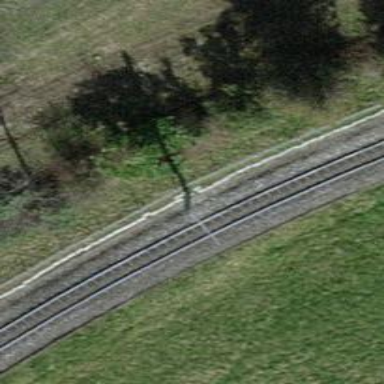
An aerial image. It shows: Narrow-gauge railway track with electrified contact line. The railway has one track.